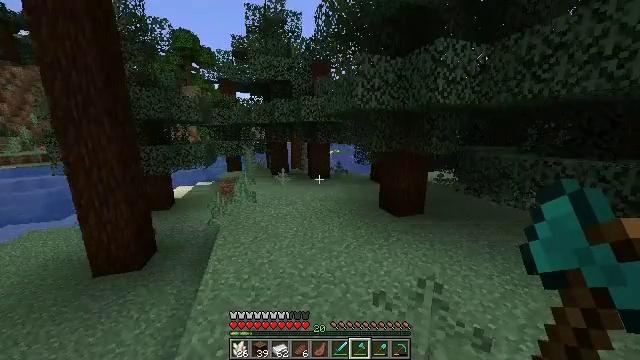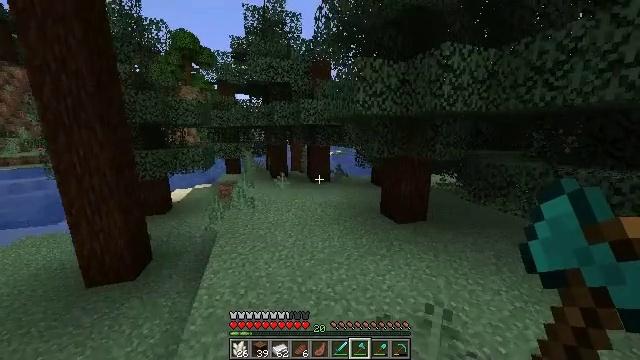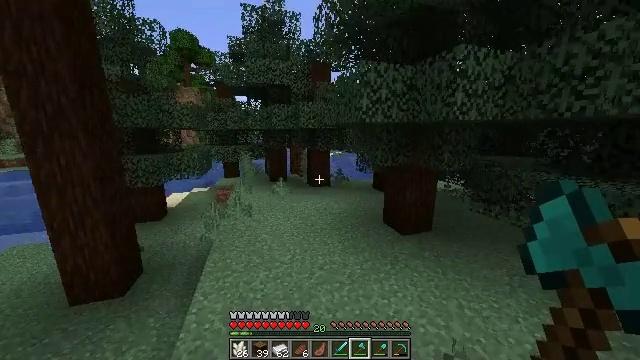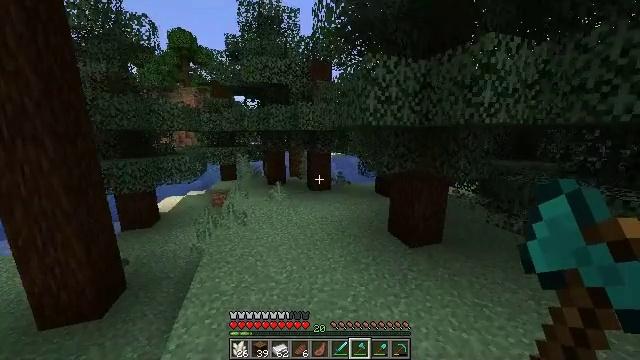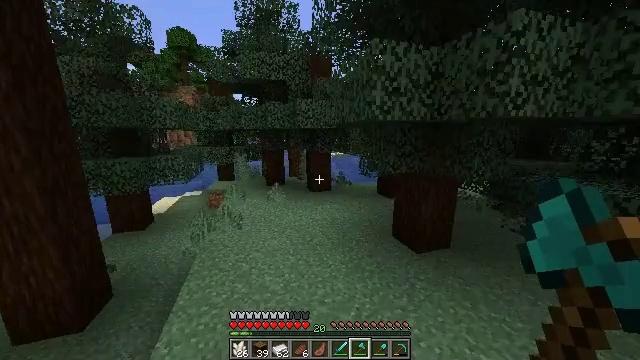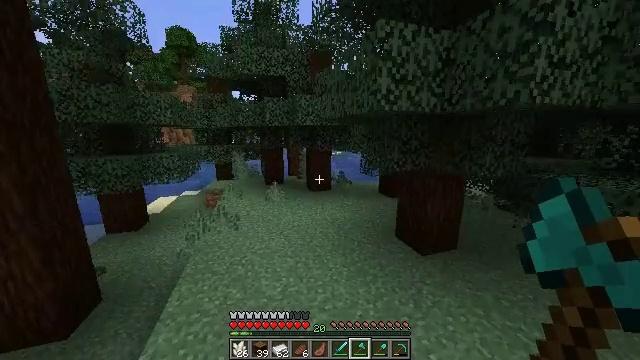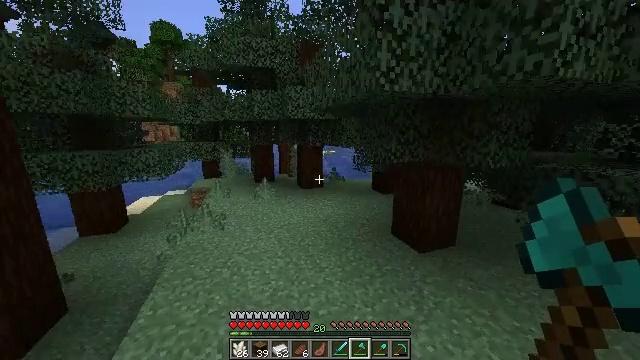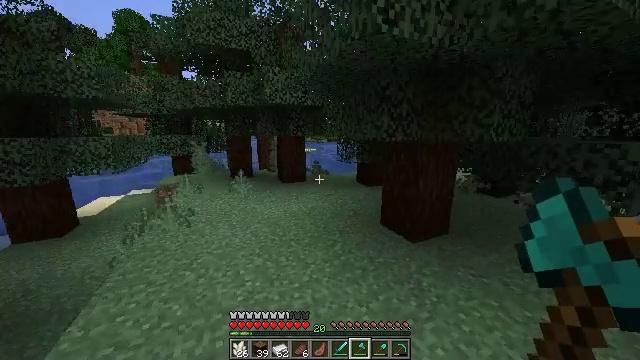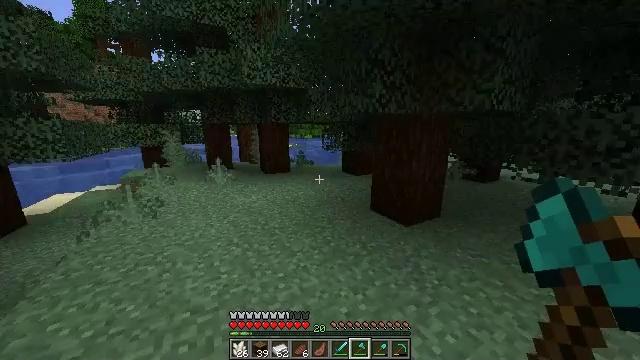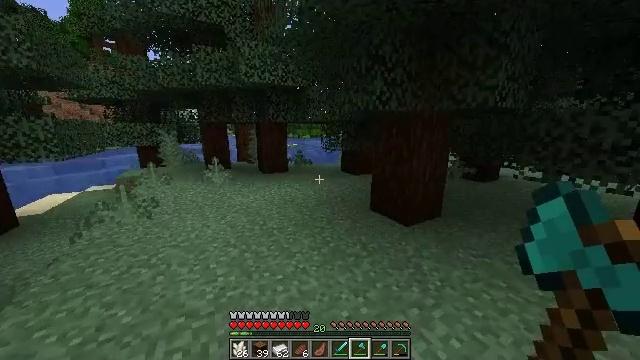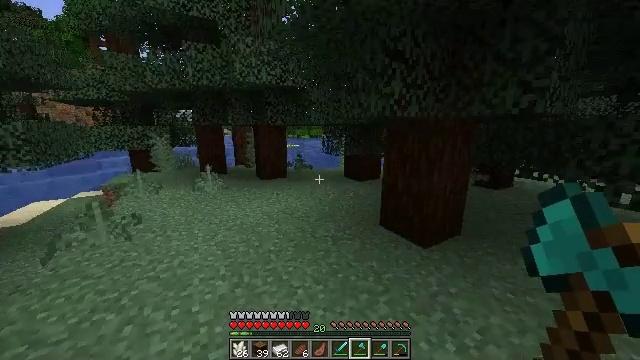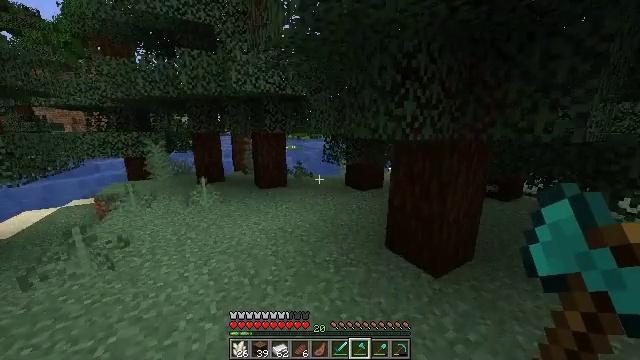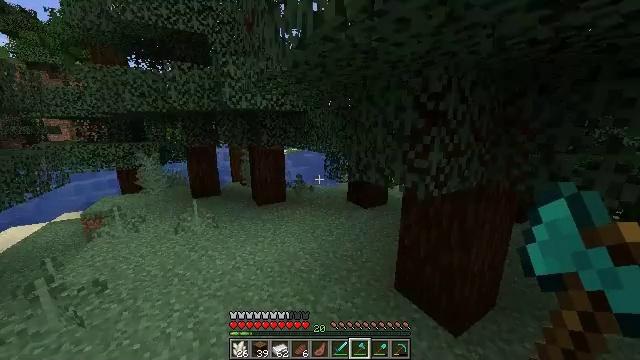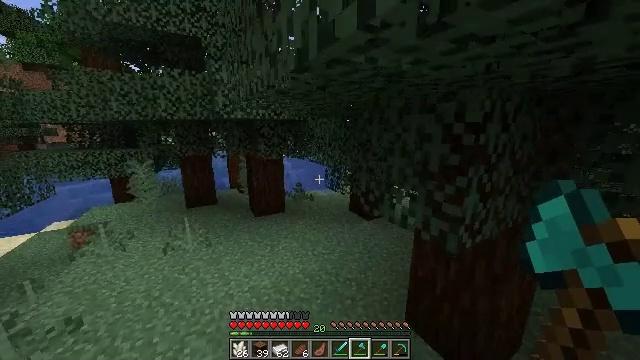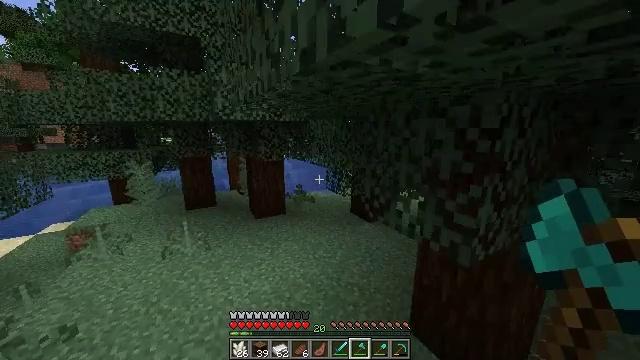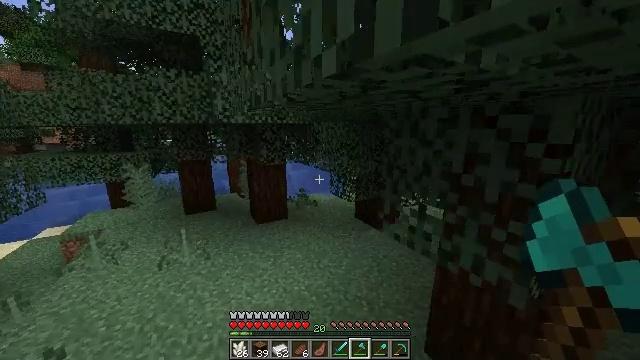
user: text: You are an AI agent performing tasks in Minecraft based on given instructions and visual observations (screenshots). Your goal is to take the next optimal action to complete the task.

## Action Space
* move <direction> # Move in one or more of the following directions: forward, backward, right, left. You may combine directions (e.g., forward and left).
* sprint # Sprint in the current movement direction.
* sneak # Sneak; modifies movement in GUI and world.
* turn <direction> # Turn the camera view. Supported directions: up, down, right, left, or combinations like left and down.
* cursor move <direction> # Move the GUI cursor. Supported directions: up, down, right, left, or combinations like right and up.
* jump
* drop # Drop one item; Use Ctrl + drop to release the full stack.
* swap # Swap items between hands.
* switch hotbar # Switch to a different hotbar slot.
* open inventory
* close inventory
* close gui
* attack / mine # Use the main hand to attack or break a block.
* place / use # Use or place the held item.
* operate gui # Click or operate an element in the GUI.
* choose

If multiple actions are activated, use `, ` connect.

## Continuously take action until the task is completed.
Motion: motion action
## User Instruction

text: Attack the large fern to gather it.
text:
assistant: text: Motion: move forward, sprint, jump
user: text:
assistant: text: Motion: move forward, jump
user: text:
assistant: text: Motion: move forward, jump
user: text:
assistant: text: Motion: move forward, jump
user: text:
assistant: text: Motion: move forward, jump
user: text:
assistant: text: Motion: move forward, turn right, jump
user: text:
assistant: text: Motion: move forward, turn right, jump
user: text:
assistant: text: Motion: move forward, sprint, turn right, jump
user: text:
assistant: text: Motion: move forward, sprint, jump
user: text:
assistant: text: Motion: move forward, sprint, jump
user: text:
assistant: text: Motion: move forward, sprint, jump
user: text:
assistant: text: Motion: move forward, sprint, jump
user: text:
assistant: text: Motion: move forward, jump
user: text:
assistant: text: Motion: move forward, jump
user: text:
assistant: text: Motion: move forward, jump
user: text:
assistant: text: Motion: move forward, jump
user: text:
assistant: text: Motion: move forward, jump
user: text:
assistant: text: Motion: move forward, jump
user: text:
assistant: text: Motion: move forward, jump
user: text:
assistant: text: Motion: move forward, jump
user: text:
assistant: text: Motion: move forward, sprint
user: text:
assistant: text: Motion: move forward, sprint
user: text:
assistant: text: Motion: move forward, sprint
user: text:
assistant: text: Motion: move forward, sprint
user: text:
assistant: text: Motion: move forward
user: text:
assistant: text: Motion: move forward, turn right
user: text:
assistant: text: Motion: move forward, turn right
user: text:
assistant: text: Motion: move forward, turn right
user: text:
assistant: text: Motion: move forward and move right, turn right
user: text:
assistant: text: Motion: move forward and move right